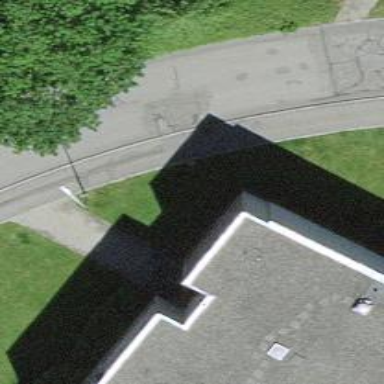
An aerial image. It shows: Sidewalk.